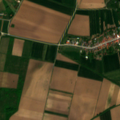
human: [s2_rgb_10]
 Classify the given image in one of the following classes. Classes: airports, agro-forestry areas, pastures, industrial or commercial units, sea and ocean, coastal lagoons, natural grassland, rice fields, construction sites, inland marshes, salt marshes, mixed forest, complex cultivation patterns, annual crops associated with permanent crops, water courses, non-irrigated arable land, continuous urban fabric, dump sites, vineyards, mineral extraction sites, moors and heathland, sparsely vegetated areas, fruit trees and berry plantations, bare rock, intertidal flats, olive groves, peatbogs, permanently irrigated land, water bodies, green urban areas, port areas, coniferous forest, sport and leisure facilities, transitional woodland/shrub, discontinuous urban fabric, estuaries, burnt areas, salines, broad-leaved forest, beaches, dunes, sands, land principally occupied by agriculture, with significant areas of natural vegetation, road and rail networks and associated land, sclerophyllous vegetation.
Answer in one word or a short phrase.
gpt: discontinuous urban fabric, non-irrigated arable land, vineyards, pastures, transitional woodland/shrub